Question: Is it possible to have the System.Windows.Forms Text property to equal the text in a certain textbox?
For example:

Is it possible to have "Name" automatically change to "The Vanguard Group, Inc."? And every other time when the Institution Name is different?
Maybe something like:
'Me.Text = InstitutionNameTextBox.Text'
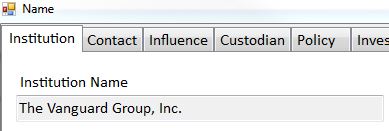
Answer: Yes, just handle <URL> event, like this:
'''
Private Sub InstitutionNameTextBox_TextChanged(sender As Object, e As EventArgs) Handles InstitutionNameTextBox.TextChanged
Me.Text = InstitutionNameTextBox.Text
End Sub
'''
Of course this doesn't prevent 'Me.Text' being set from elsewhere, in which case you may have a different value.